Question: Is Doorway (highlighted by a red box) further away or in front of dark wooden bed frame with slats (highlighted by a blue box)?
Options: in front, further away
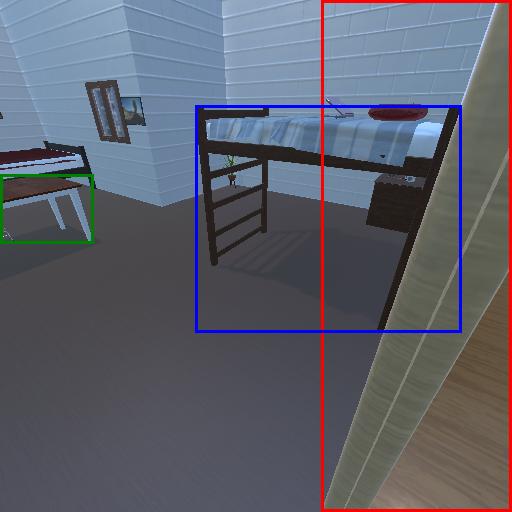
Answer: in front